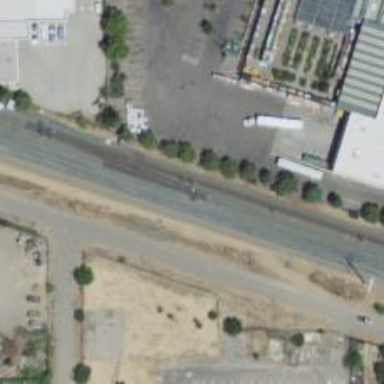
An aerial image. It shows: Light rail railway with electrified contact line.